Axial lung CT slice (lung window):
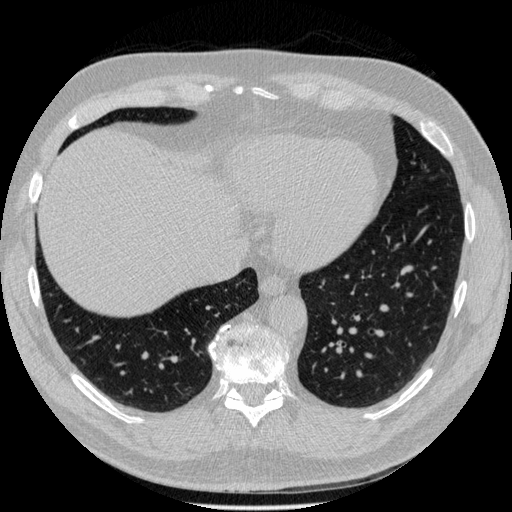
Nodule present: no